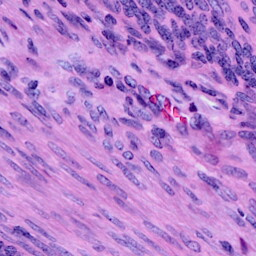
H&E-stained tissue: Cervix